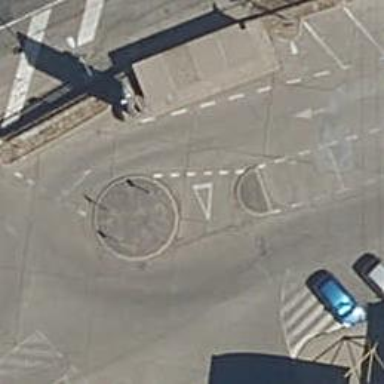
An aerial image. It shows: Service road that intersects roundabout.